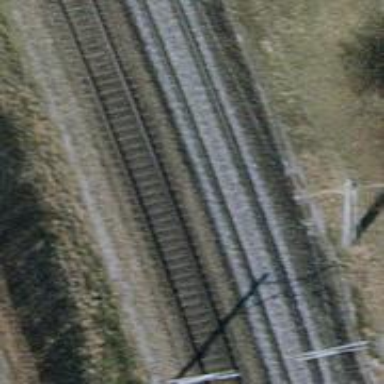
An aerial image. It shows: Single-track electrified railway with contact line.